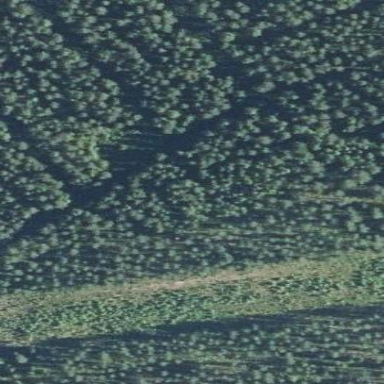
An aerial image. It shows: Forest area.